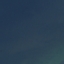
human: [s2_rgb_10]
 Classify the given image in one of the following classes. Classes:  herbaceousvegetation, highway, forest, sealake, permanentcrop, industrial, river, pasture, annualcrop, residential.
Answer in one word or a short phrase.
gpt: SeaLake